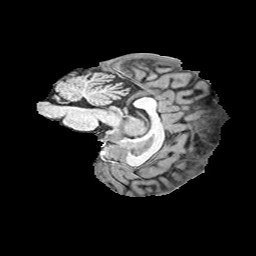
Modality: T1w
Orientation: sagittal
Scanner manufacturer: siemens
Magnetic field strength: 3 T
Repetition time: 2 s
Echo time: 0.0024 s